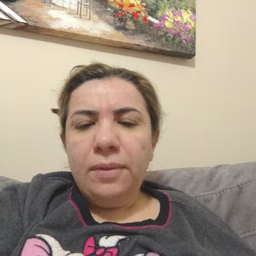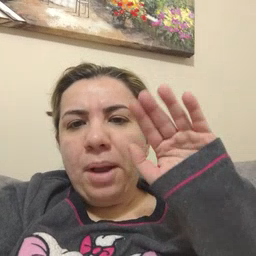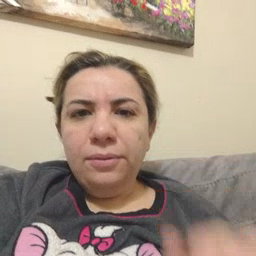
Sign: bye